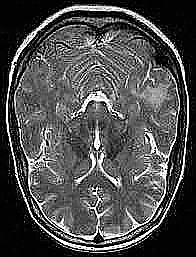
Label: notumor